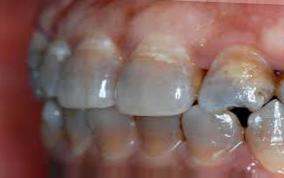
Condition: Tooth Discoloration